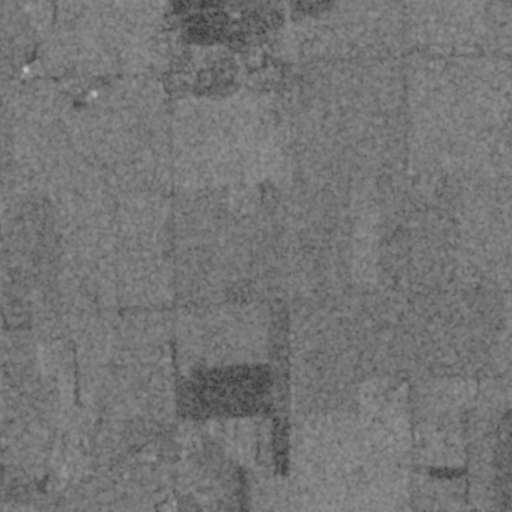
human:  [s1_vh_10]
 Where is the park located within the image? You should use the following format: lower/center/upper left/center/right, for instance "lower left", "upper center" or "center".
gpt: The park is located in the upper center of the image.
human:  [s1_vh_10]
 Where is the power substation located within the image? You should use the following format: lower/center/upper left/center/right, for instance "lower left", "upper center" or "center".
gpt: The power substation is located in the upper right of the image.
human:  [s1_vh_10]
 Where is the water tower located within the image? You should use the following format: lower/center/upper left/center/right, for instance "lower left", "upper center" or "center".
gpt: The water tower is located in the upper center of the image.
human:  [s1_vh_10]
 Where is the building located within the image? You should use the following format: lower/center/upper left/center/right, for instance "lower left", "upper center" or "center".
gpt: The building is located in the upper left of the image.
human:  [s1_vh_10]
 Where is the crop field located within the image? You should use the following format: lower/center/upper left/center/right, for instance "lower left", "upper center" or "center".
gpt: There is no crop field in the image.

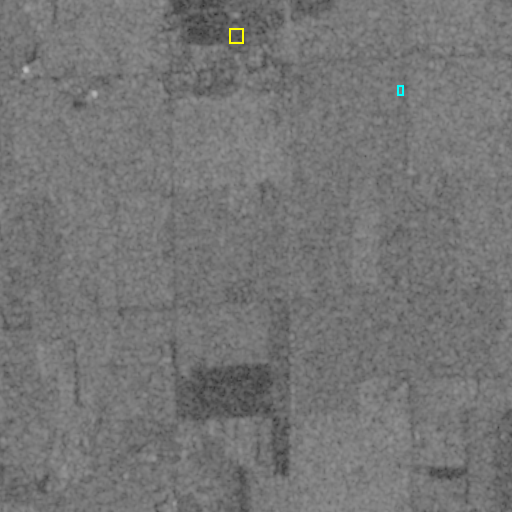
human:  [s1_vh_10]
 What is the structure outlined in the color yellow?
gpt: The structure outlined in yellow is a park.
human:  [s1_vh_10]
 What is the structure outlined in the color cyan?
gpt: The structure outlined in cyan is a power substation.
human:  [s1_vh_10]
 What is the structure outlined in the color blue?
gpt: There is no blue outline.